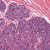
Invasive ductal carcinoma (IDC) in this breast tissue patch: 0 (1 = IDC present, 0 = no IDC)